Field crop: maize
Growth stage: 2
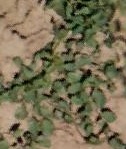
Species: convolvulus